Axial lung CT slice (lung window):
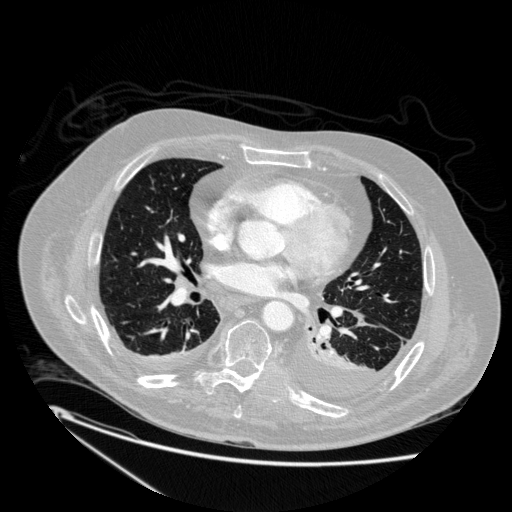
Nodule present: no